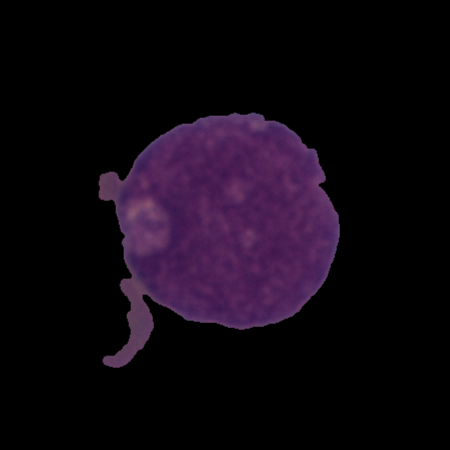
Label: cancer